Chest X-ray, PA view. Patient: 49 years old, sex M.
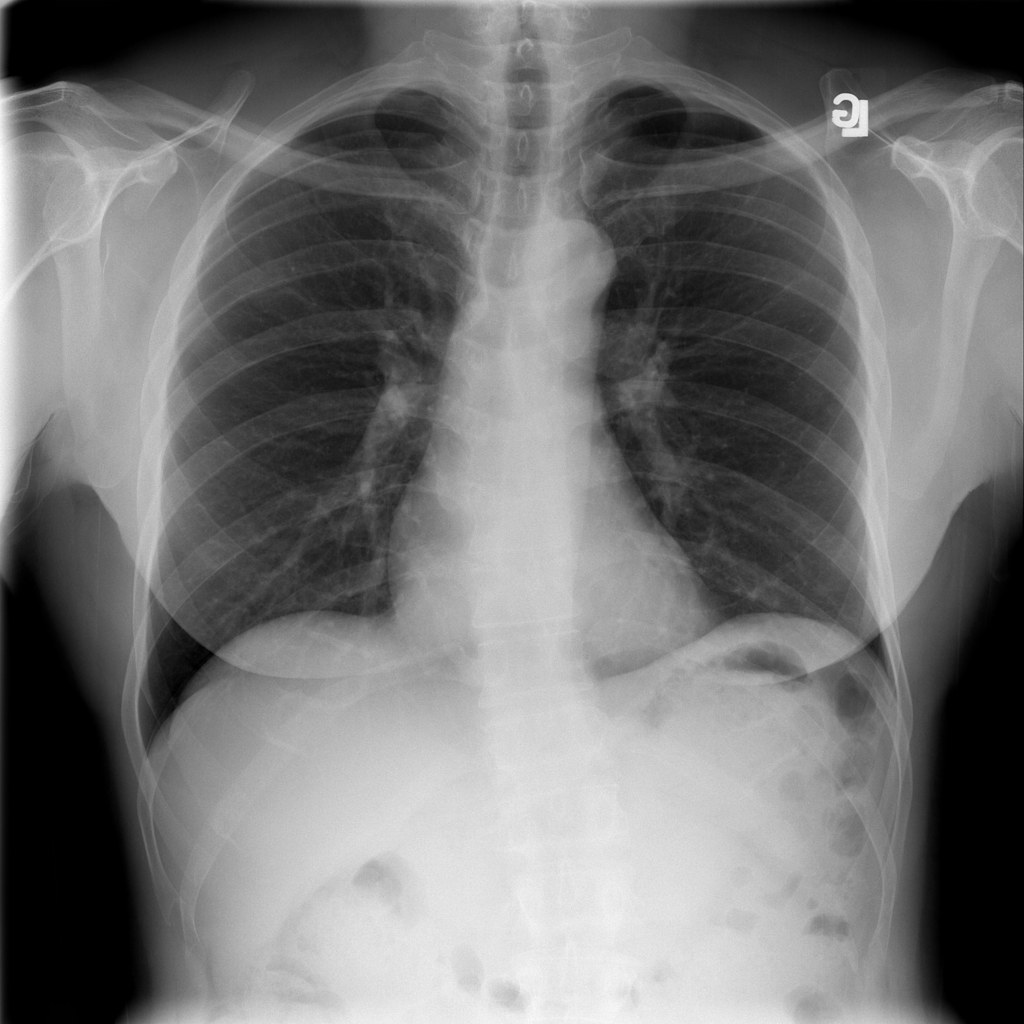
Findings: No Finding